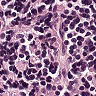
Metastatic tissue present: no